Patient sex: M
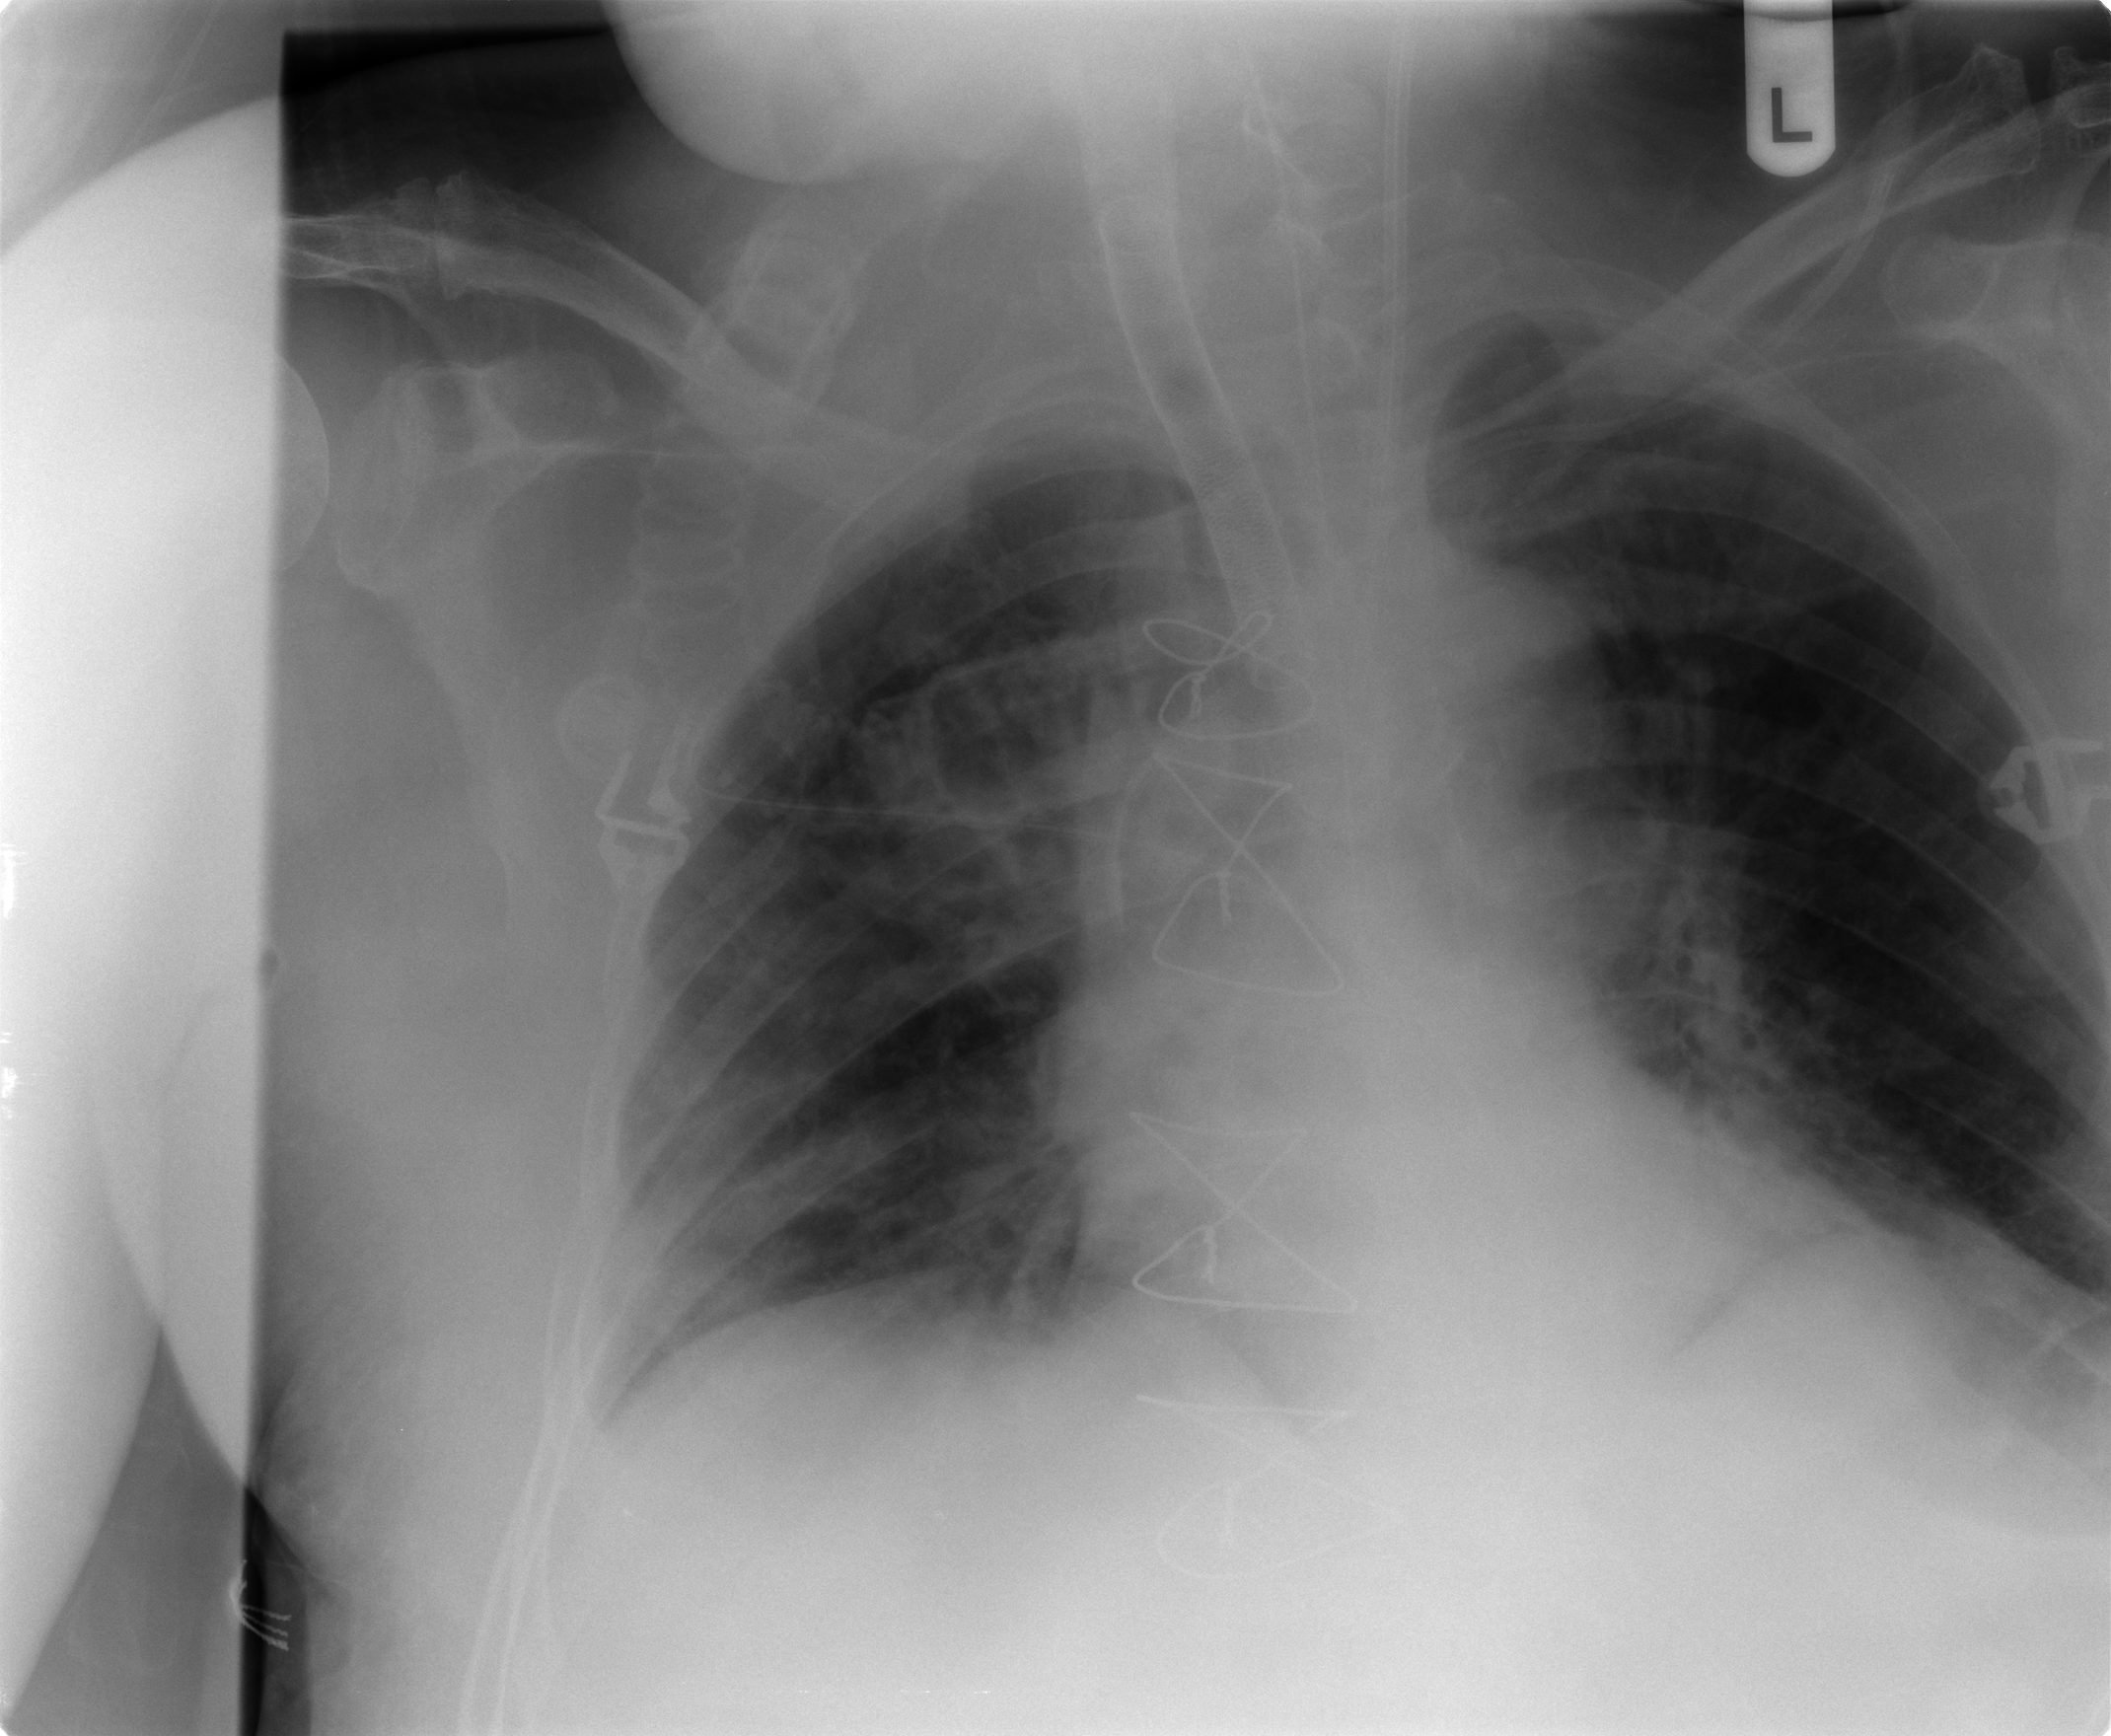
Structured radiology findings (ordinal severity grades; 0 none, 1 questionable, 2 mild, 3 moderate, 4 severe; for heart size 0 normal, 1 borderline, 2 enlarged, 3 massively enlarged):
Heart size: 0
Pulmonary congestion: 0
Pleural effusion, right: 0
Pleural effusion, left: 0
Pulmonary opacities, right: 2
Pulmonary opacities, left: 2
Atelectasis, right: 3
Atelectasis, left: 2